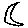
Label: moon